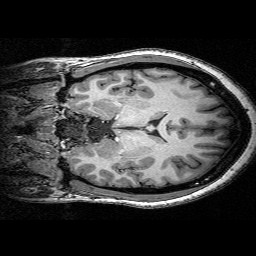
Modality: T1w
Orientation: coronal
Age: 48
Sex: female
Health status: ill
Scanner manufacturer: siemens
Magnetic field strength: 3 T
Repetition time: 0.0025 s
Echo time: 0.00336 s